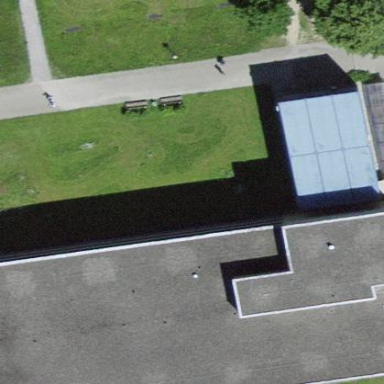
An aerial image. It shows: Part of building with flat concrete roof.